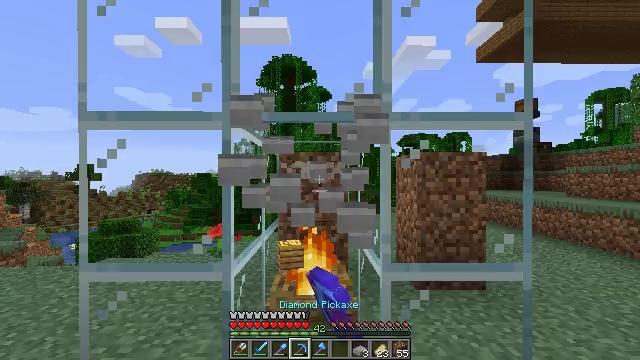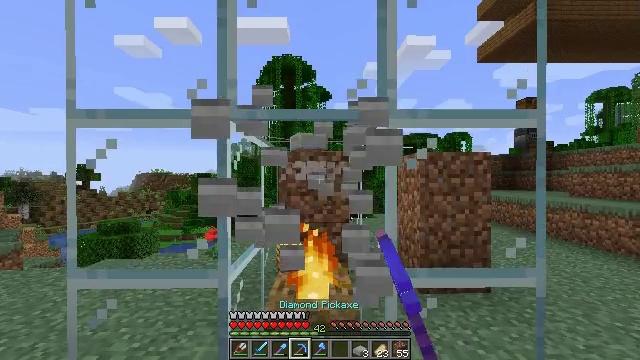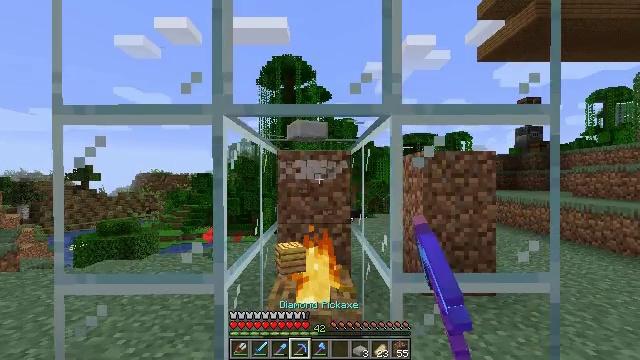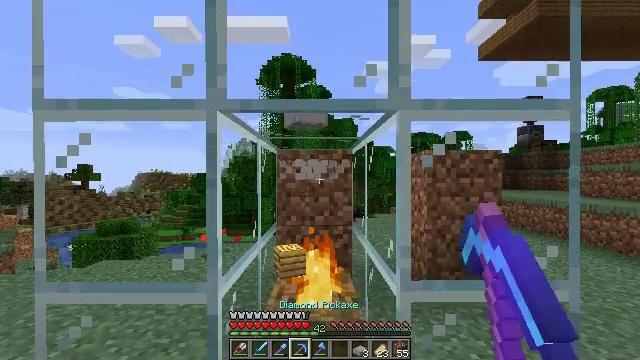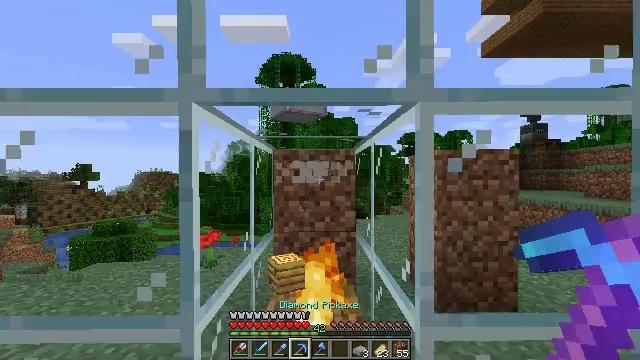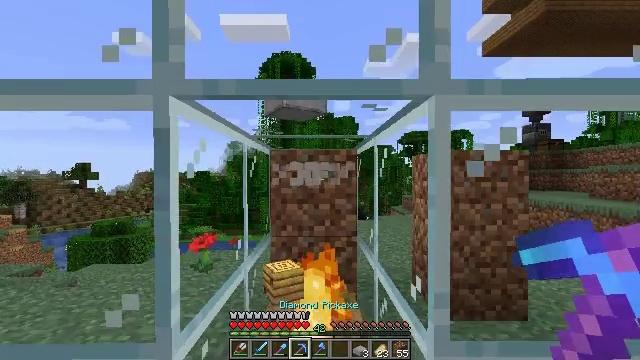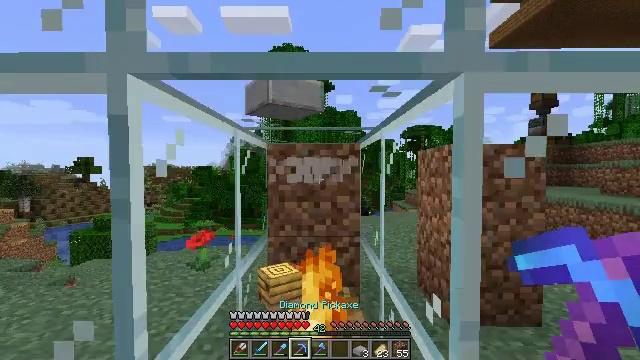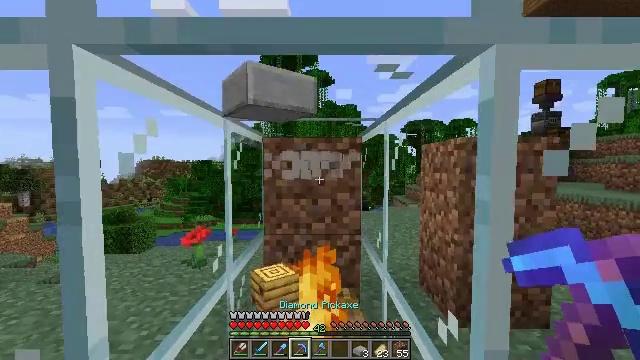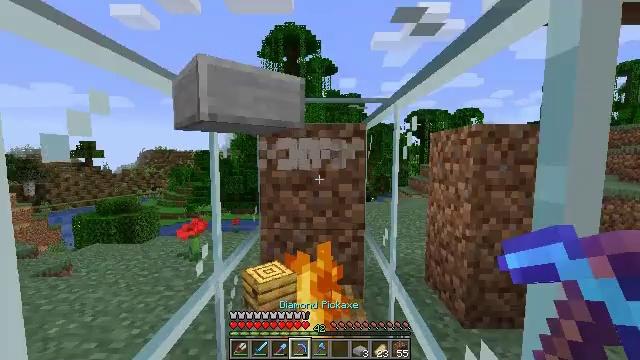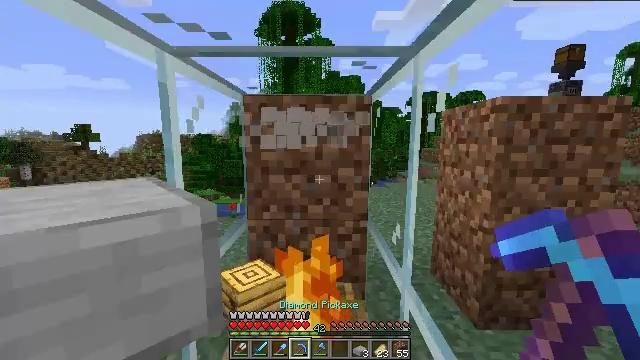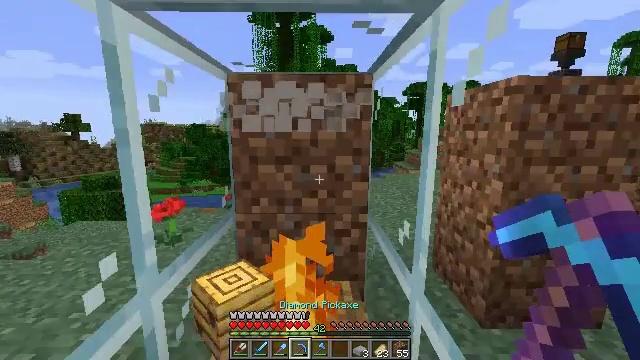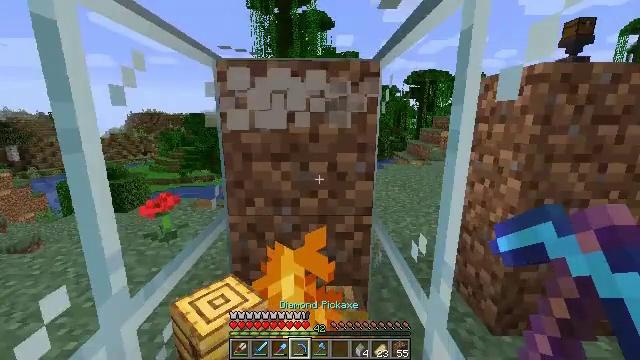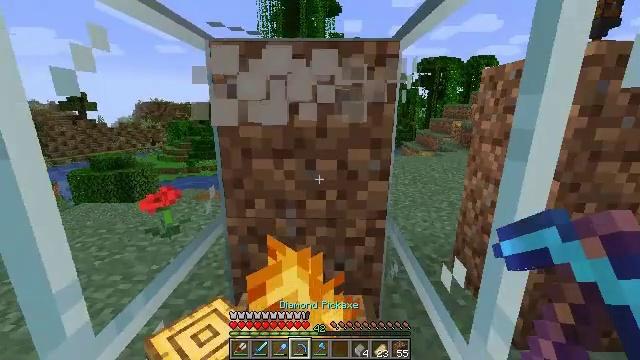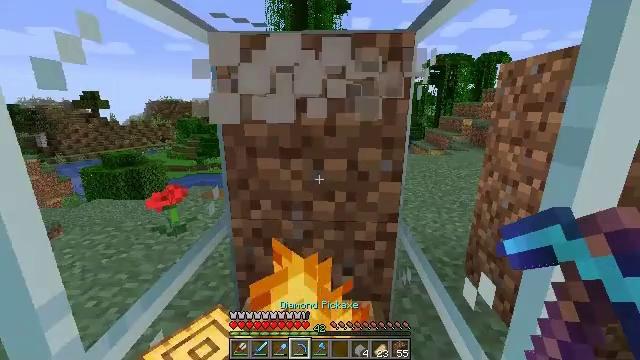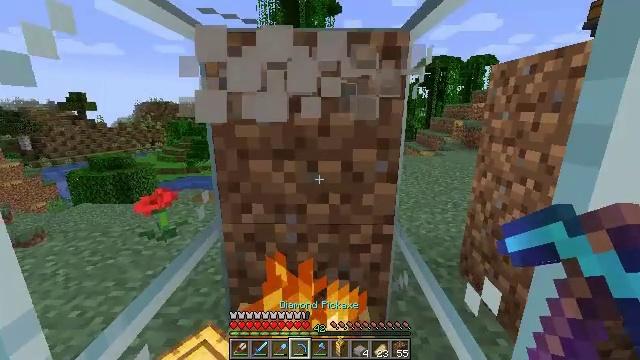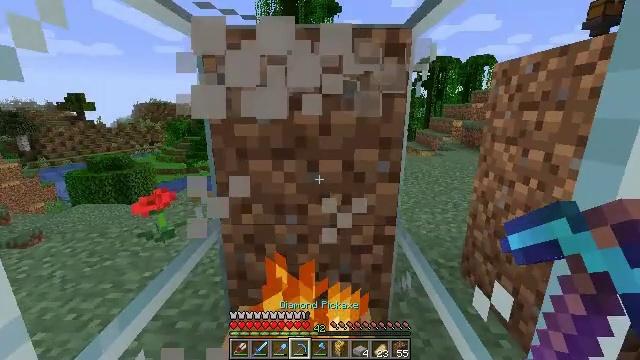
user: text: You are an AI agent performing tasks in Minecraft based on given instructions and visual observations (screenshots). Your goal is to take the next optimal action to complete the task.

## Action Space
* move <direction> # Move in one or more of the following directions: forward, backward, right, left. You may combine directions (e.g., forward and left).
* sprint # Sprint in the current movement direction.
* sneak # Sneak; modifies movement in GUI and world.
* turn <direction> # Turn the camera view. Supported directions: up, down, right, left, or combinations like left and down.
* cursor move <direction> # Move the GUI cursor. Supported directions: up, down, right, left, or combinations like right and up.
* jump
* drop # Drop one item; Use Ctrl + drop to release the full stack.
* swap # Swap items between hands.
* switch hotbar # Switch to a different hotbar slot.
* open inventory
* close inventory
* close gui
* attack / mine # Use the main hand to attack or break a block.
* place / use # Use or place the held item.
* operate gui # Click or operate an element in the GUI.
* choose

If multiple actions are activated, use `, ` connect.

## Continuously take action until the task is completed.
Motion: motion action
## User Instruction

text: Gather up the campfire.
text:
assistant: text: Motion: move forward
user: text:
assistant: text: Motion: move forward
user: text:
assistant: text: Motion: move forward
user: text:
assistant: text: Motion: move forward
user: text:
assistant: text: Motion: move forward
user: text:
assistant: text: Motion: move forward, turn down
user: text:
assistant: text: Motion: move forward, turn down
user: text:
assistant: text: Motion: move forward, turn down
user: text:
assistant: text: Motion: move forward, turn down
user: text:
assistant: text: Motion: move forward, turn down
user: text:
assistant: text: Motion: move forward, turn down
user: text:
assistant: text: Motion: turn left and down
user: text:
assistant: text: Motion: turn left
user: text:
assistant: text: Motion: turn right
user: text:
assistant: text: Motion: no_op
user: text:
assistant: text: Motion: no_op
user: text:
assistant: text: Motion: turn right and up
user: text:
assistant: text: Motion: move back, turn left and up
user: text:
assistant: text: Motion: move back, turn down
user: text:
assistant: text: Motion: move back, turn down
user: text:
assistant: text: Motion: move back, turn down
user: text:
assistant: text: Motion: move back, turn down
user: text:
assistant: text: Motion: move back
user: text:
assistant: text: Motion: no_op
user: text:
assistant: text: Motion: no_op
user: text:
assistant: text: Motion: no_op
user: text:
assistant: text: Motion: no_op
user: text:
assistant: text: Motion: no_op
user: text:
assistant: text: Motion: no_op
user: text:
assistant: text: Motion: no_op